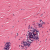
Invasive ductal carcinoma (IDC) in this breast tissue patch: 0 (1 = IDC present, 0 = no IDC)